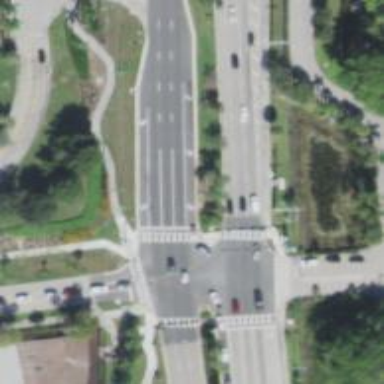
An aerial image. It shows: Footway located on traffic island.